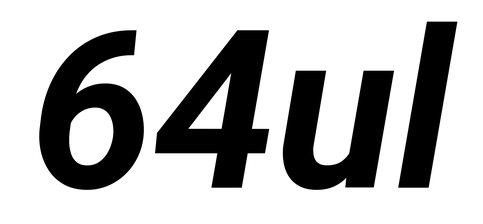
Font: Roboto-Italic_Bold_Italic